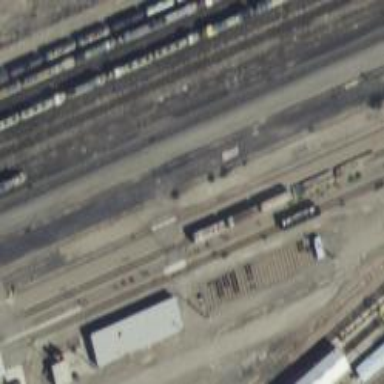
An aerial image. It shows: Abandoned railway.